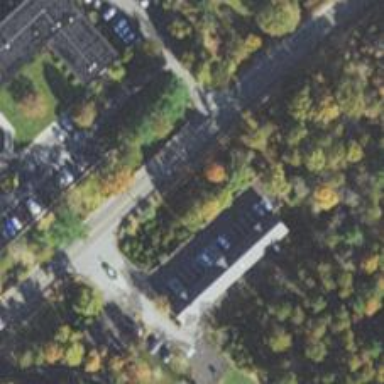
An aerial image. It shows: Parking space.